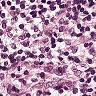
Metastatic tissue present: no